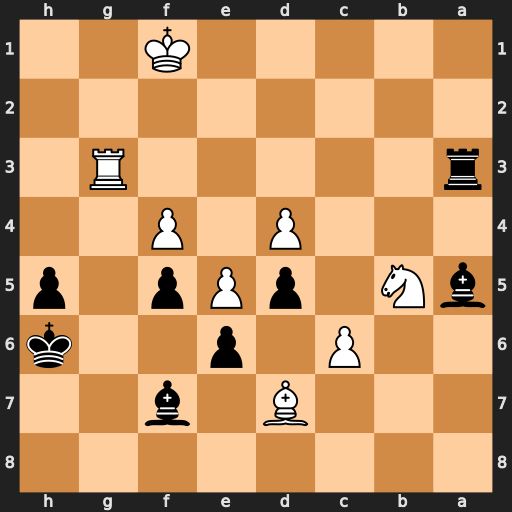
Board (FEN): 8/3B1b2/2P1p2k/bN1pPp1p/3P1P2/r5R1/8/5K2
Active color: b
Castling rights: -
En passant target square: -
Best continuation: Rxg3 c7 Bxc7